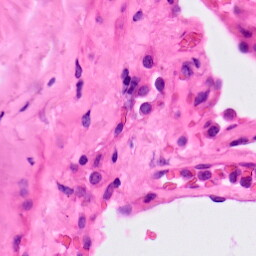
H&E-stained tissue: Lung